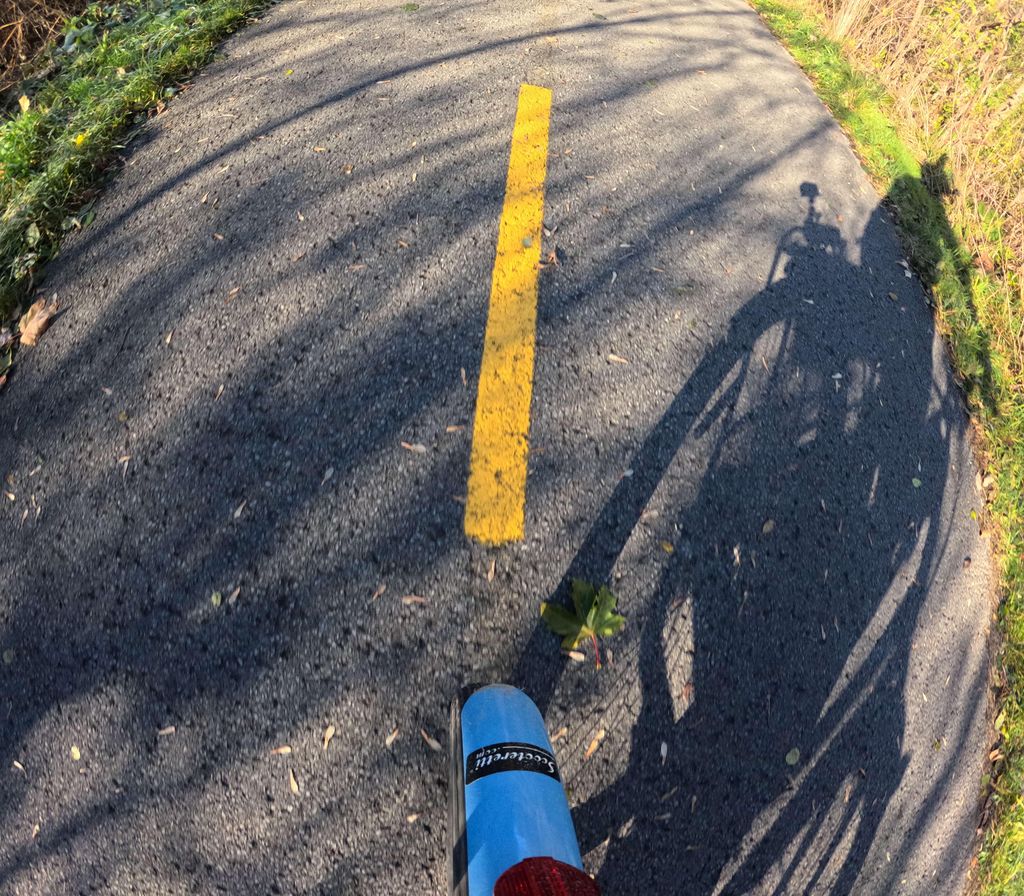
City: ottawa-gatineau